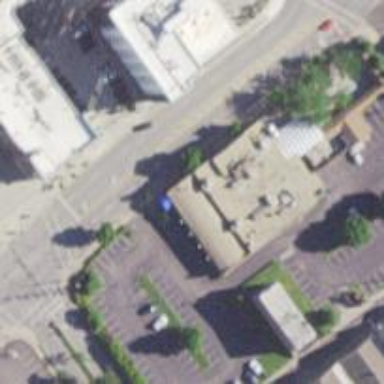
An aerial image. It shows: Building that houses restaurant.